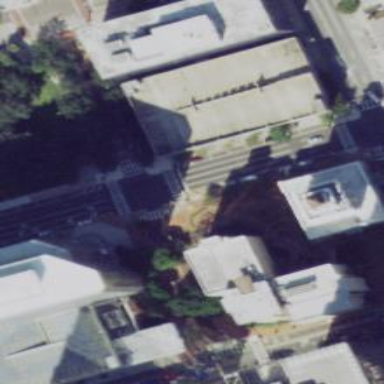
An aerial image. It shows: Sidewalk.